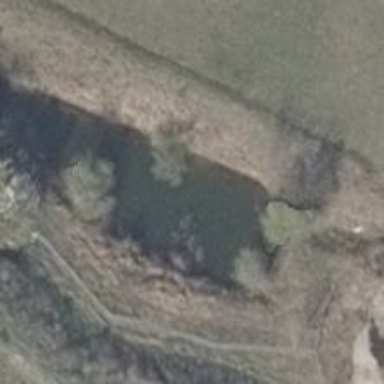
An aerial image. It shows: Pond with natural water.